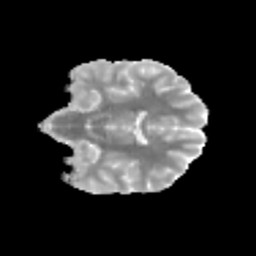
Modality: MD
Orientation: coronal
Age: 14
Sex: female
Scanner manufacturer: siemens
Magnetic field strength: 3 T
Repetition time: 3.8 s
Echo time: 0.07 s